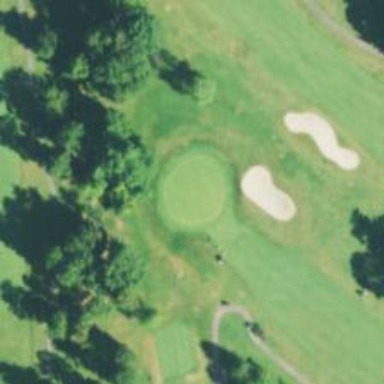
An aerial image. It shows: View of golf hole.